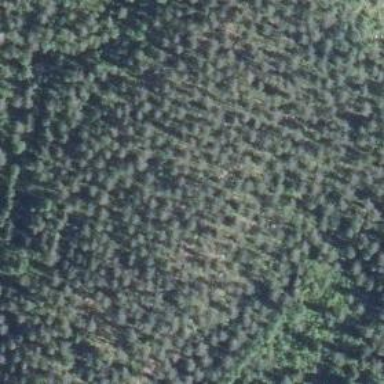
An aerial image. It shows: Needle-leaved woodland.